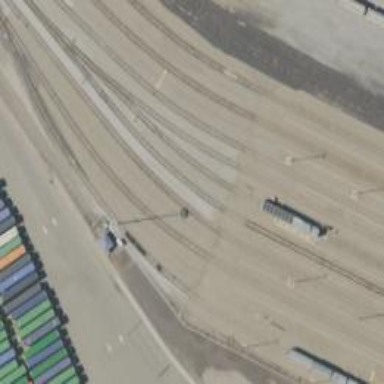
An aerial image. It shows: Railway yard in service.